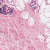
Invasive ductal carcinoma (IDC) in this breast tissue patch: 0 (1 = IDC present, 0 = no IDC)